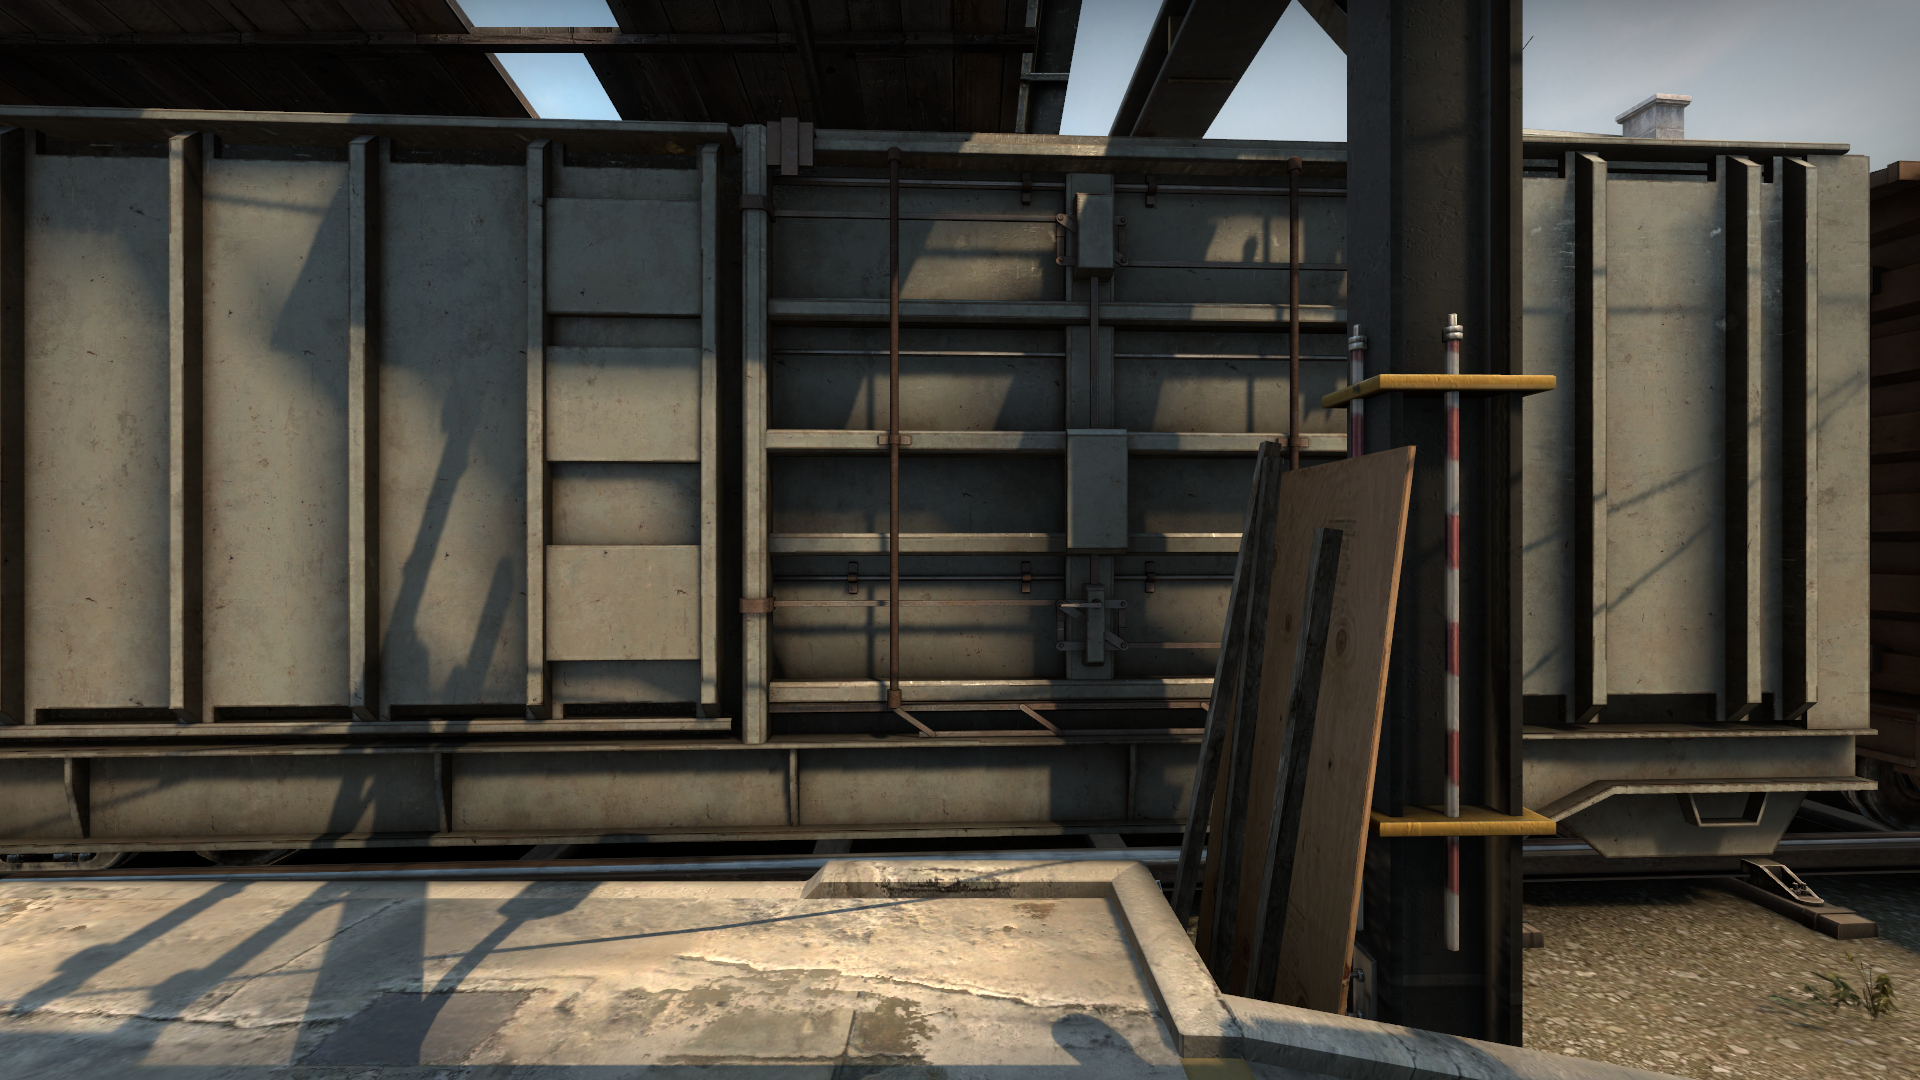
Map: de_train